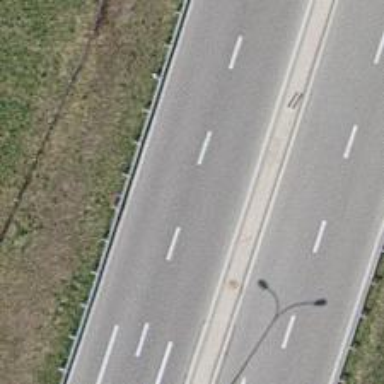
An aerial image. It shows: Motorway link.